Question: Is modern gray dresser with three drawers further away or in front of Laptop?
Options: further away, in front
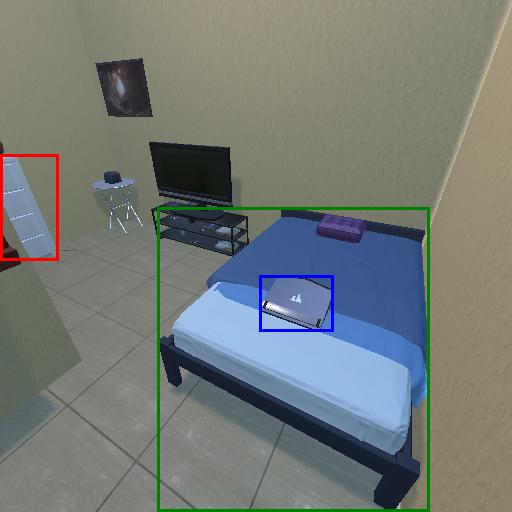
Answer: further away